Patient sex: M
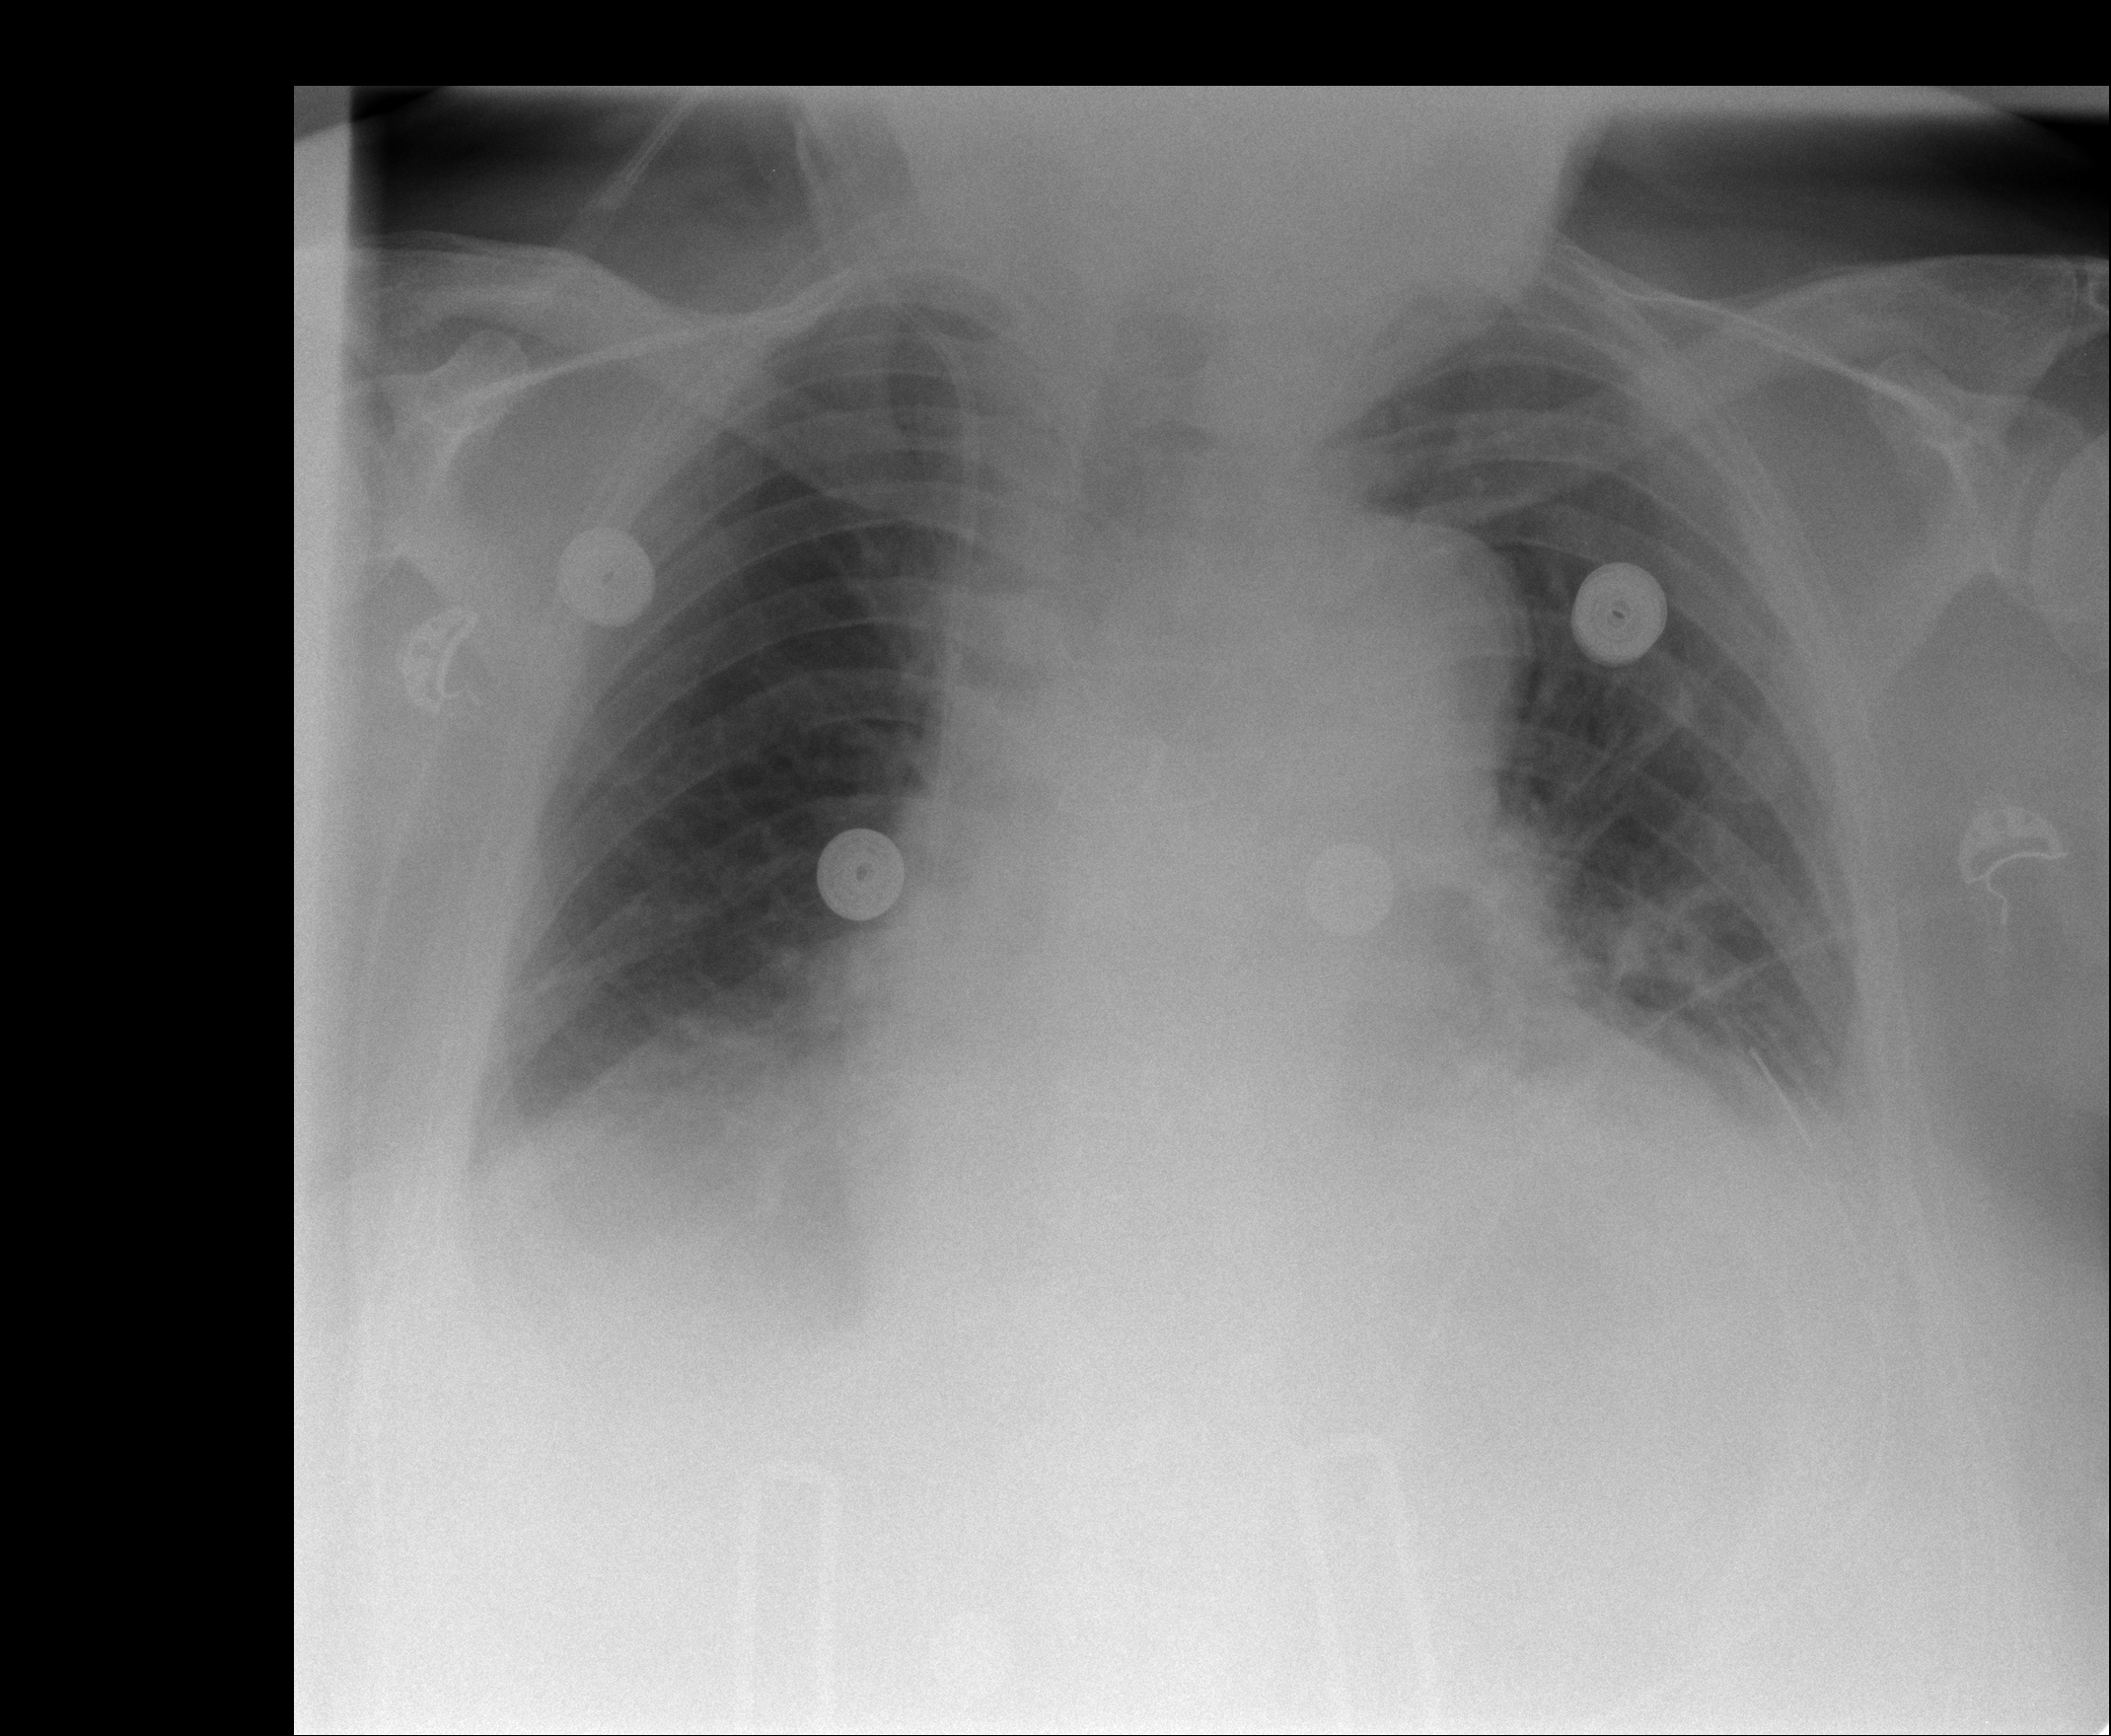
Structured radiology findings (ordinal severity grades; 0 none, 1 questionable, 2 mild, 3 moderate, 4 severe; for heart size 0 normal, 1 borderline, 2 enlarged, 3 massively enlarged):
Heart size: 2
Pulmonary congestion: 0
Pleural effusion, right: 2
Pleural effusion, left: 2
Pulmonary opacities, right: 0
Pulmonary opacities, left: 0
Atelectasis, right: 2
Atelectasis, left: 2